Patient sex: M
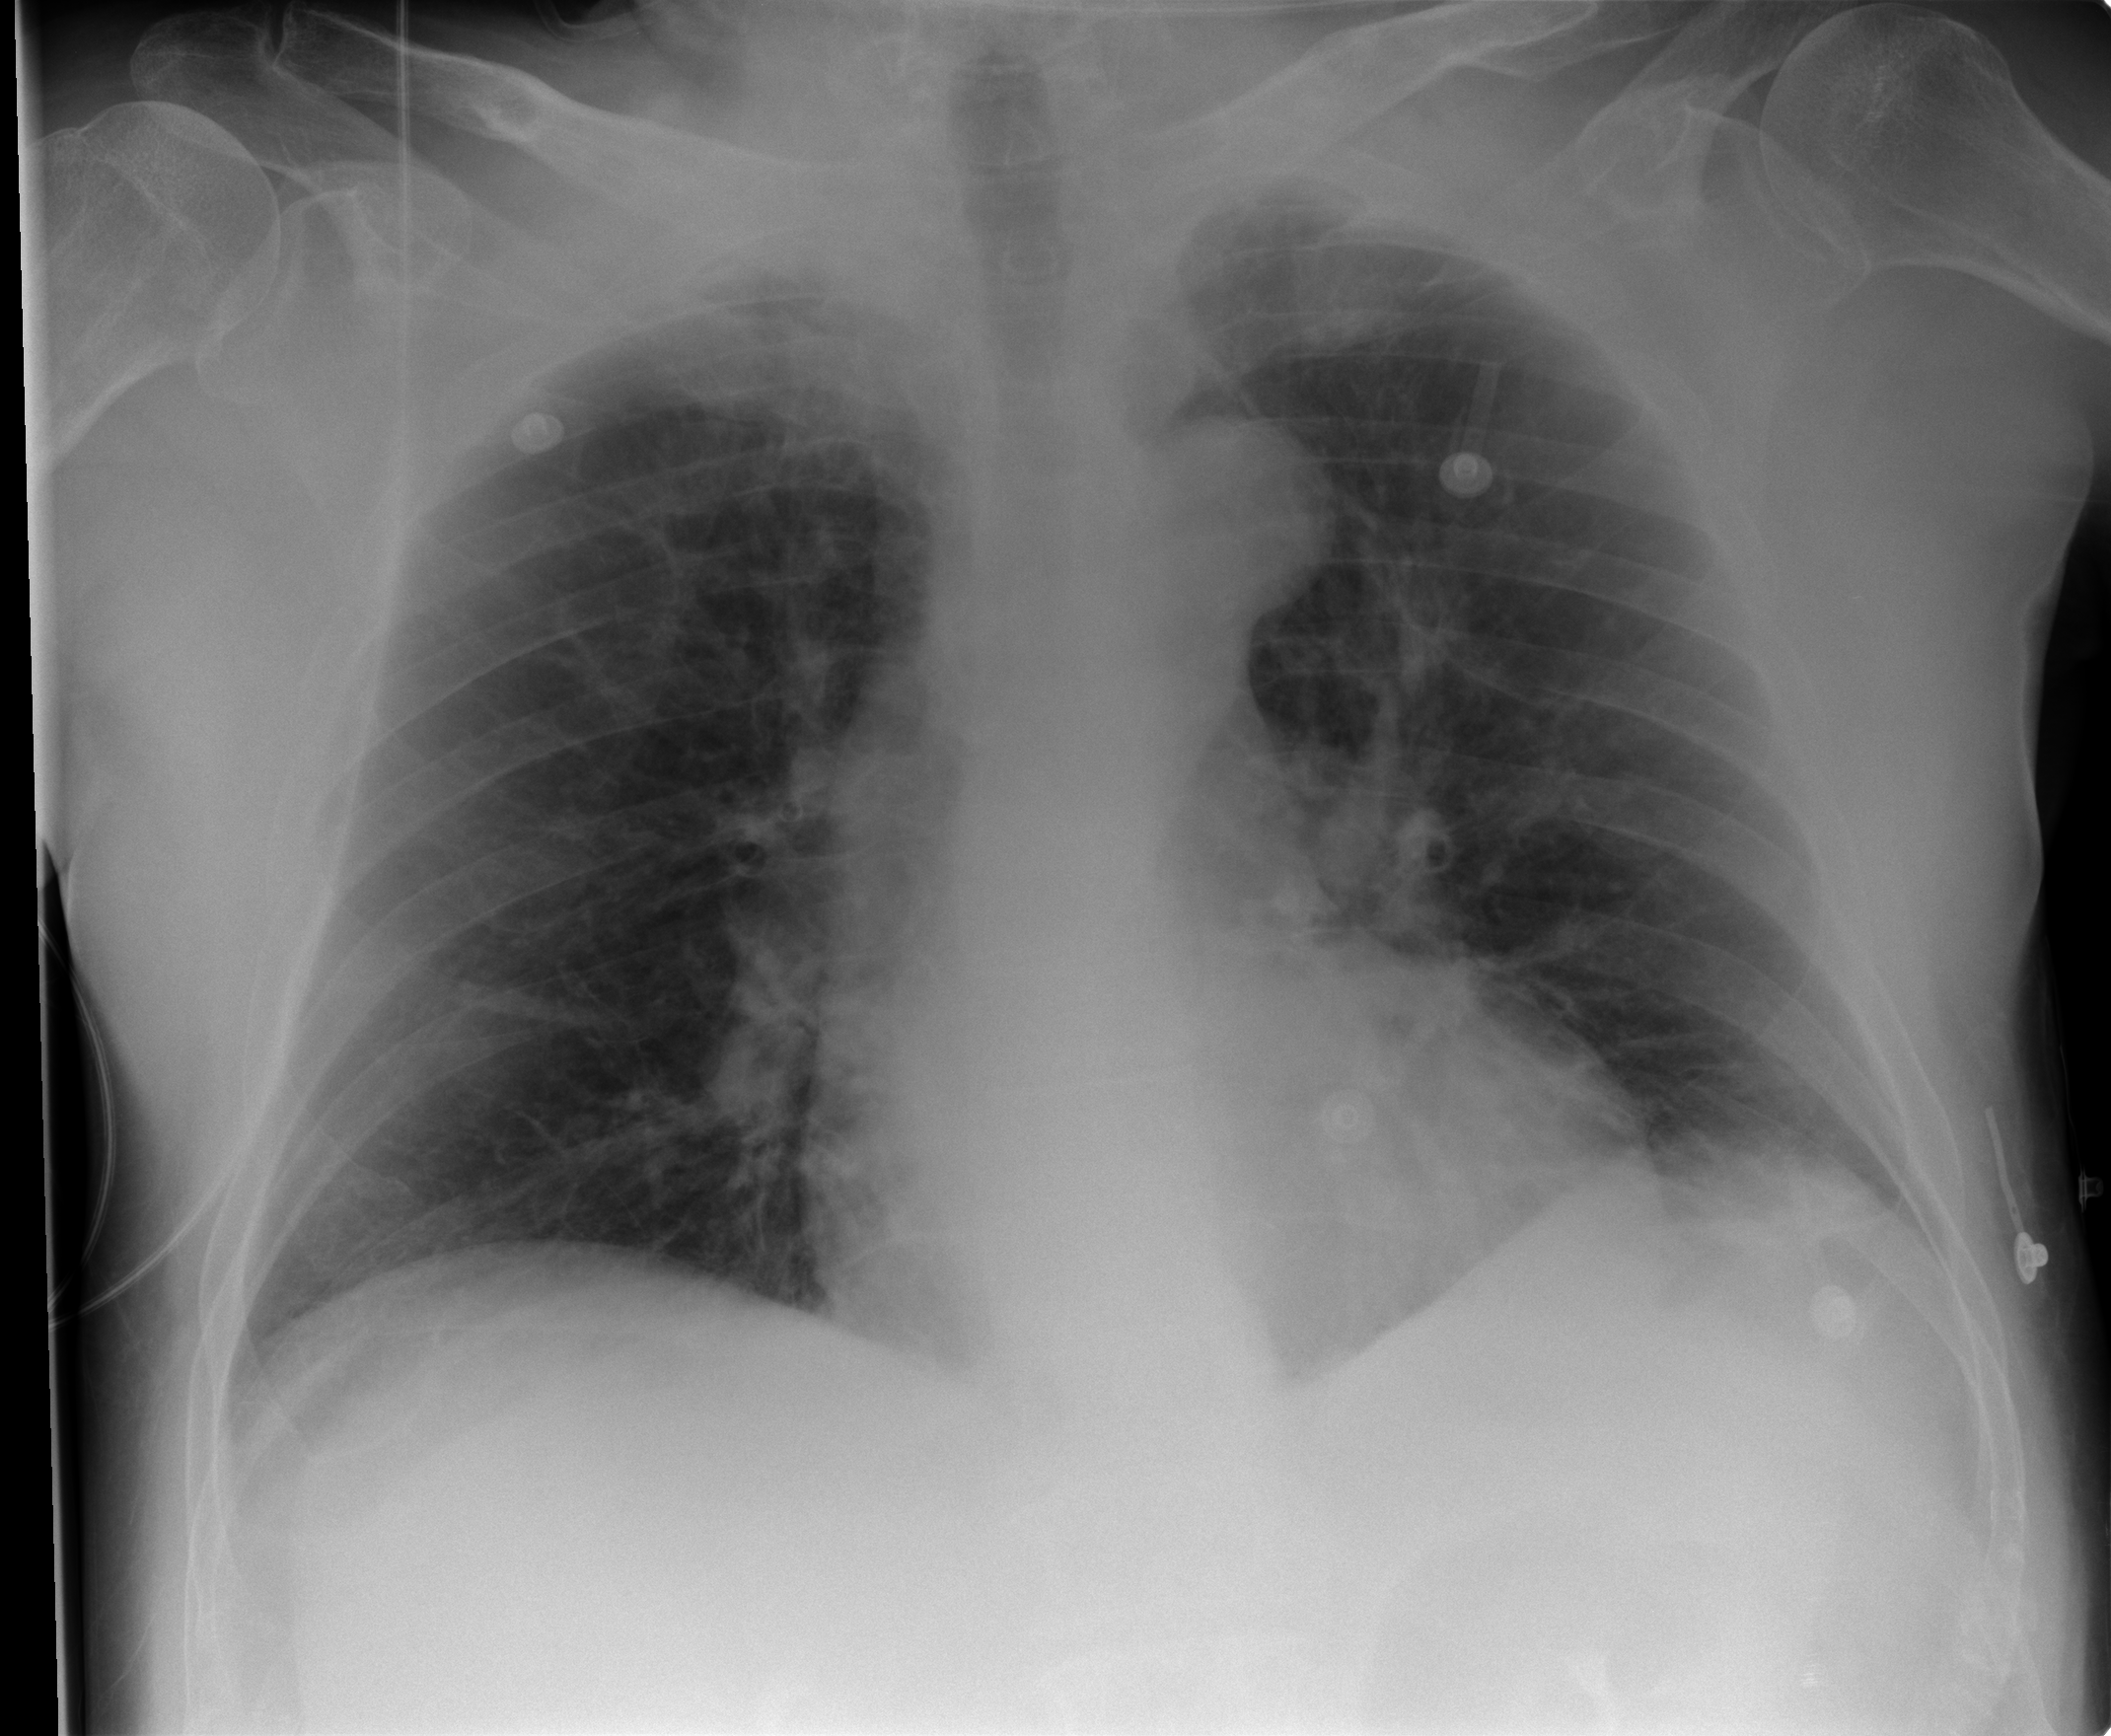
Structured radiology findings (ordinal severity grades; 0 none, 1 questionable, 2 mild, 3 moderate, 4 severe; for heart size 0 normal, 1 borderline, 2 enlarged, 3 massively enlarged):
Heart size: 0
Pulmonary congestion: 0
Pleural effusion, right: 0
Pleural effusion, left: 0
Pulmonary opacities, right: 0
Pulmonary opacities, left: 0
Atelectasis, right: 0
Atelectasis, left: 1